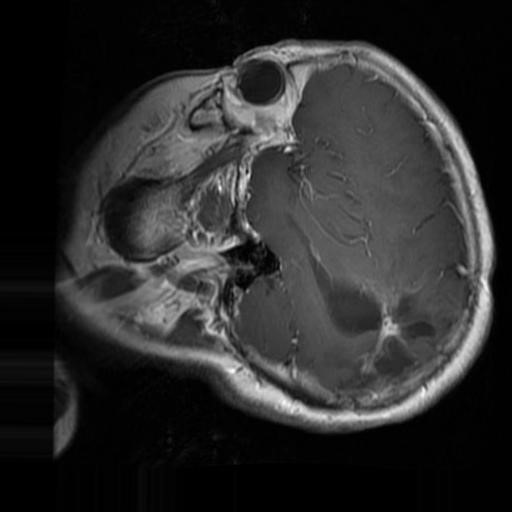
Label: brain_glioma